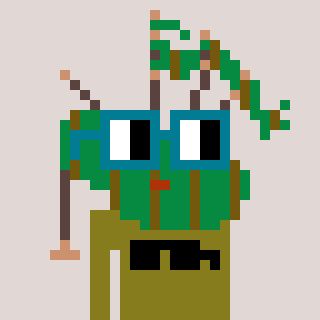
a pixel art character with square dark green glasses, a bagpipe-shaped head and a gunk-colored body on a warm background